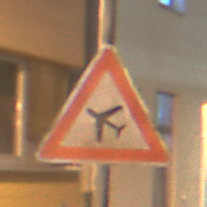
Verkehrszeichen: FlugbetriebRechts
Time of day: Night
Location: Outdoor (Urban)
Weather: Clear
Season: NotSpecified
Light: Artificial